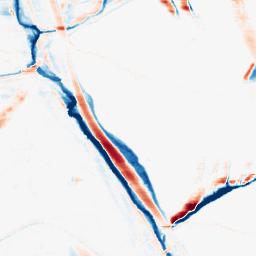
Category: morphological
Decomposition family: morphological_rect
Decomposition parameters: operation: average
width: 20
height: 5
Upsampling method: linear_exact
Upsampling parameters: scale: 8
Upsampling scale: 8